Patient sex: M
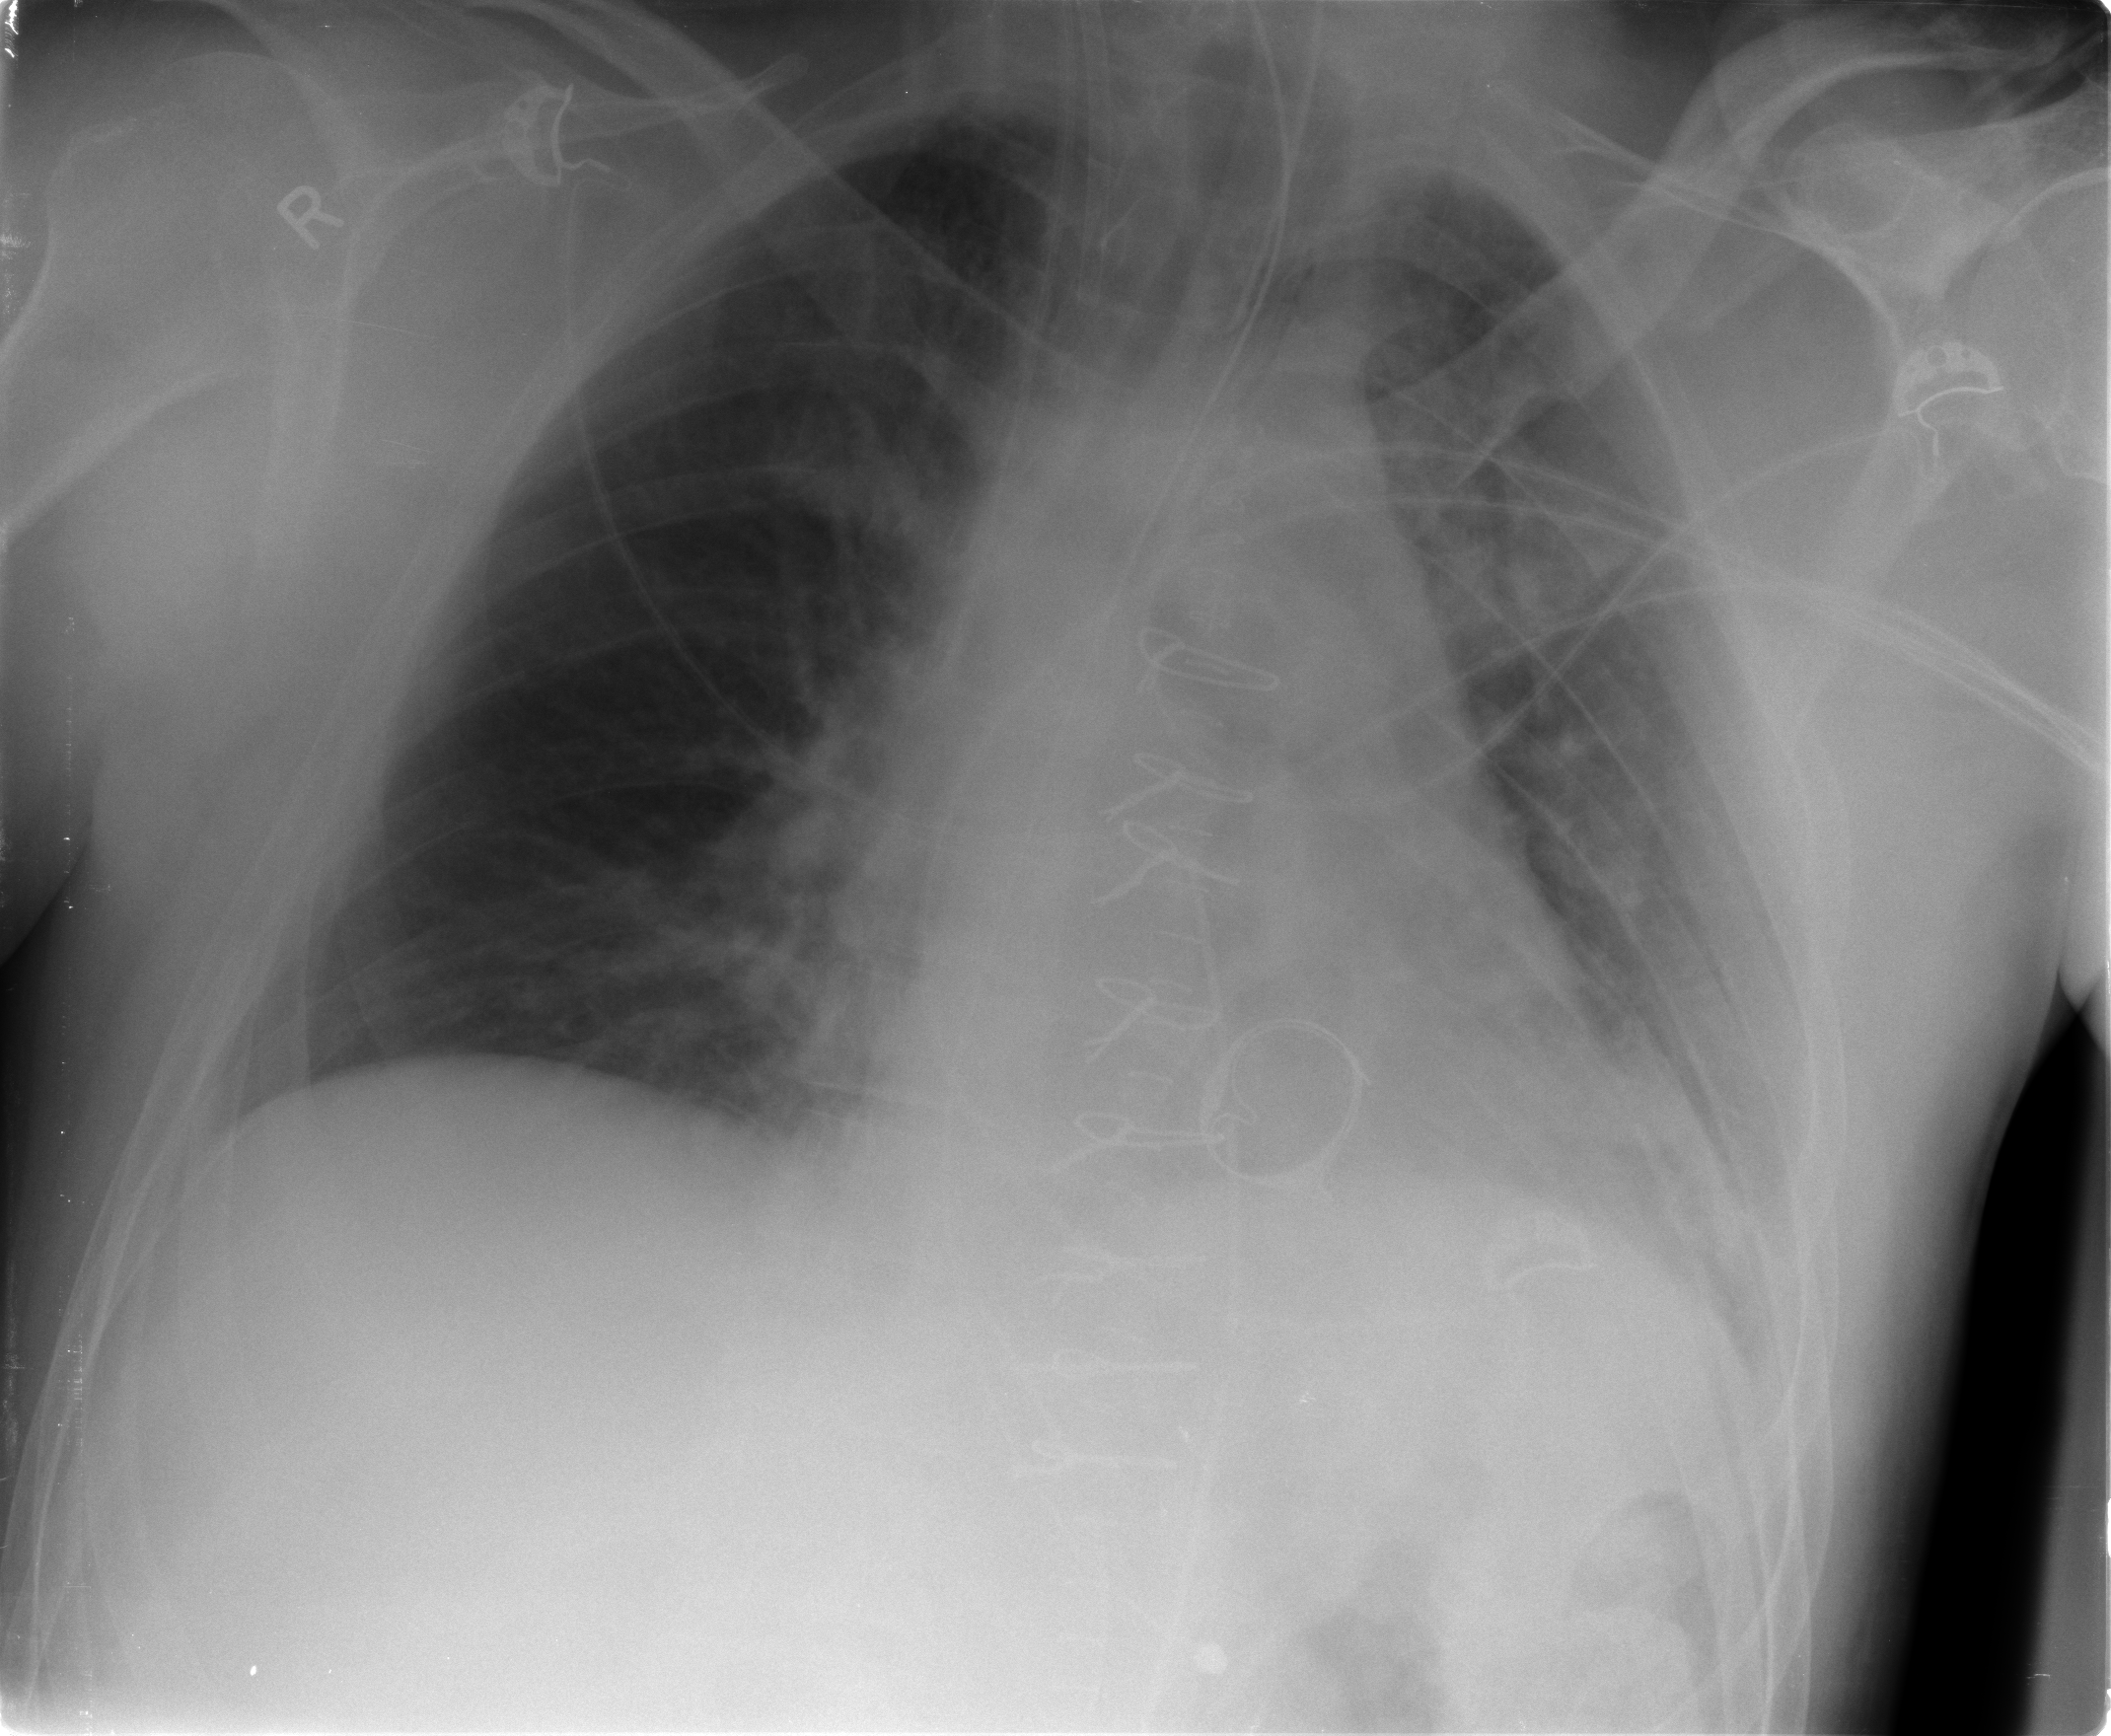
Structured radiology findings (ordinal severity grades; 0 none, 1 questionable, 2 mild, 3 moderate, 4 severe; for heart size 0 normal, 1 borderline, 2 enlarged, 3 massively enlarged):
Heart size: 0
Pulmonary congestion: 0
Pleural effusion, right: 0
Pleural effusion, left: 2
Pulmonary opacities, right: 0
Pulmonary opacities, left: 0
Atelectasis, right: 0
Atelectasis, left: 0